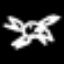
Label: frog